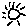
Label: sun